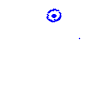
Particle: pion